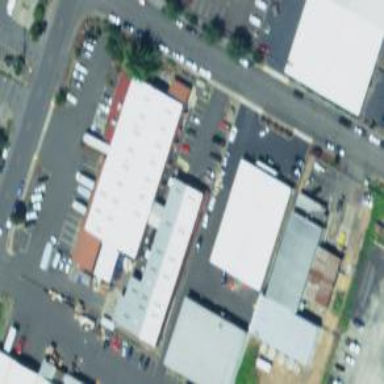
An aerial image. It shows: Building that serves as food bank.